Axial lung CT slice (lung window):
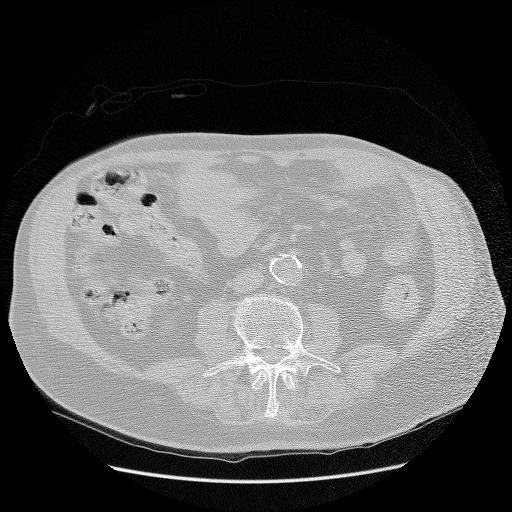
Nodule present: no